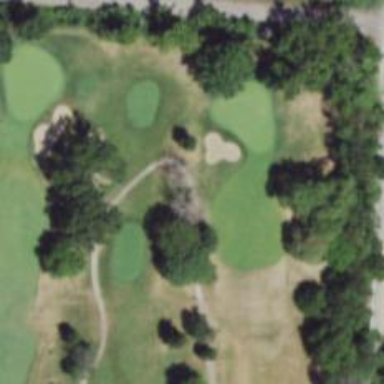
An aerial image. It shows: Path for both roads and golfers.